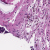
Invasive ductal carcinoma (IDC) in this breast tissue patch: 0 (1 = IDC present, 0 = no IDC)